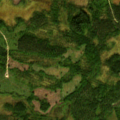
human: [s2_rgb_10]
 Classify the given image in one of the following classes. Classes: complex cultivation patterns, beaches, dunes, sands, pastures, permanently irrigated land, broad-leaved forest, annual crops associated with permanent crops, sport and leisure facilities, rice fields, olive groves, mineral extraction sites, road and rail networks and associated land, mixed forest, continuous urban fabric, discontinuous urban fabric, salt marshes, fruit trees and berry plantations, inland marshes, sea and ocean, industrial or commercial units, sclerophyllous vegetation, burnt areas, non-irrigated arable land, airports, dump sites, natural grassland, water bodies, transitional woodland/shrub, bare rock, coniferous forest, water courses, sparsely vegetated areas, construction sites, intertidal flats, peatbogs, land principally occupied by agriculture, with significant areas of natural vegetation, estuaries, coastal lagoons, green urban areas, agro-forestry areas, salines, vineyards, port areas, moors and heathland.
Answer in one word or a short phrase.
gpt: coniferous forest, transitional woodland/shrub